Question: As per <URL> we can configure SSO for Azure AD B2C application. We want our user to do self-registration for the application thus opted for AD B2C.
However after creating B2C tenant account and configuring all the policies. I am unable to find option to configure SSO. Since after 30th Nov 2017, Active Directory will only be available in new portal. Kindly provide reference wrt new portal.
. Any help will be appreciated.
Thanks in advance.
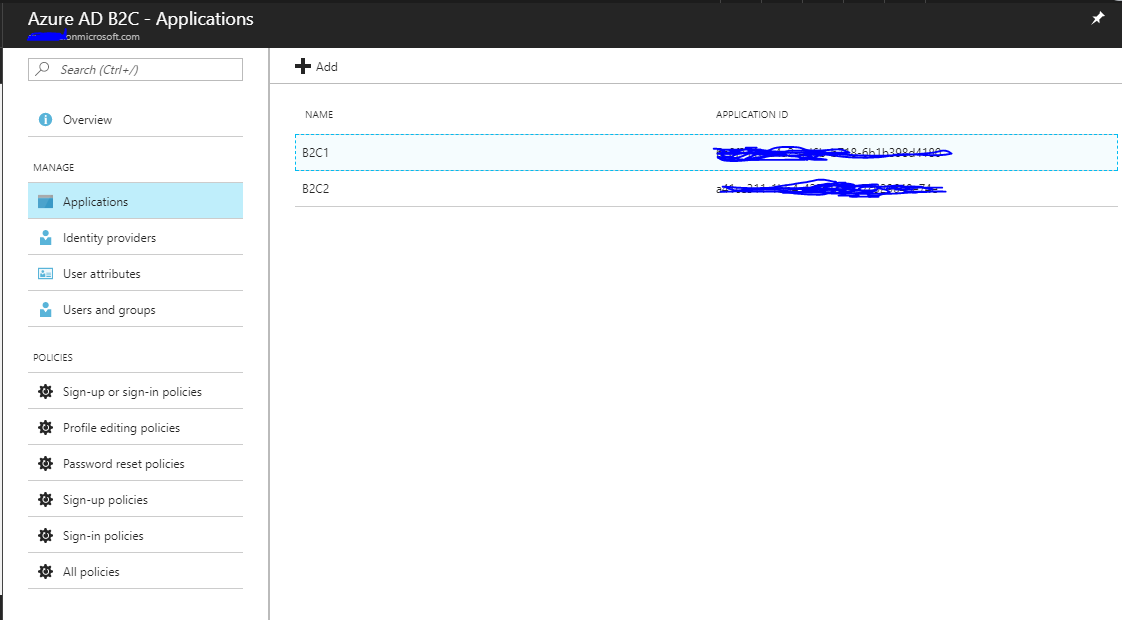
Answer: SSO integration in Active Directory is totally different from SSO integration in an application through AD B2C. It took some time for me to verify all the links and steps. Hope this will help others.
Below are the steps to configure SSO in AD B2C. Create AD B2C and configure all the policies.
1. Once you have configured all your policies go to ALL policies node, it will list all the present policies in your application. Then click on singin policy. Alternatively you can directly click on sign in policy.
2. Once you click the EDIT option, you will see the option for 'Token, session and single sign-on configuration'. Configure those and you are done to use SSO.
For more details about the token, session and sso config please refer <URL>
1. Create couple of application to verify that the SSO is working fine.
Happy Coding.